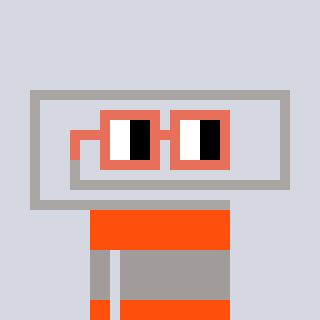
a pixel art character with square orange glasses, a paperclip-shaped head and a orange-colored body on a cool background